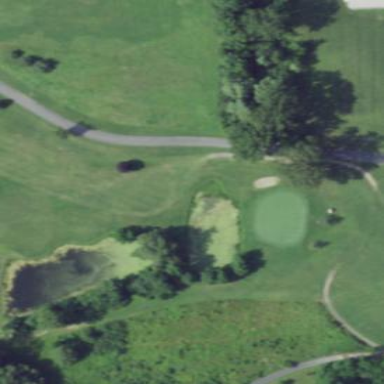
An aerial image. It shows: Water hazard on golf course. The hazard is natural water feature.